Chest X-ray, PA view. Patient: 56 years old, sex M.
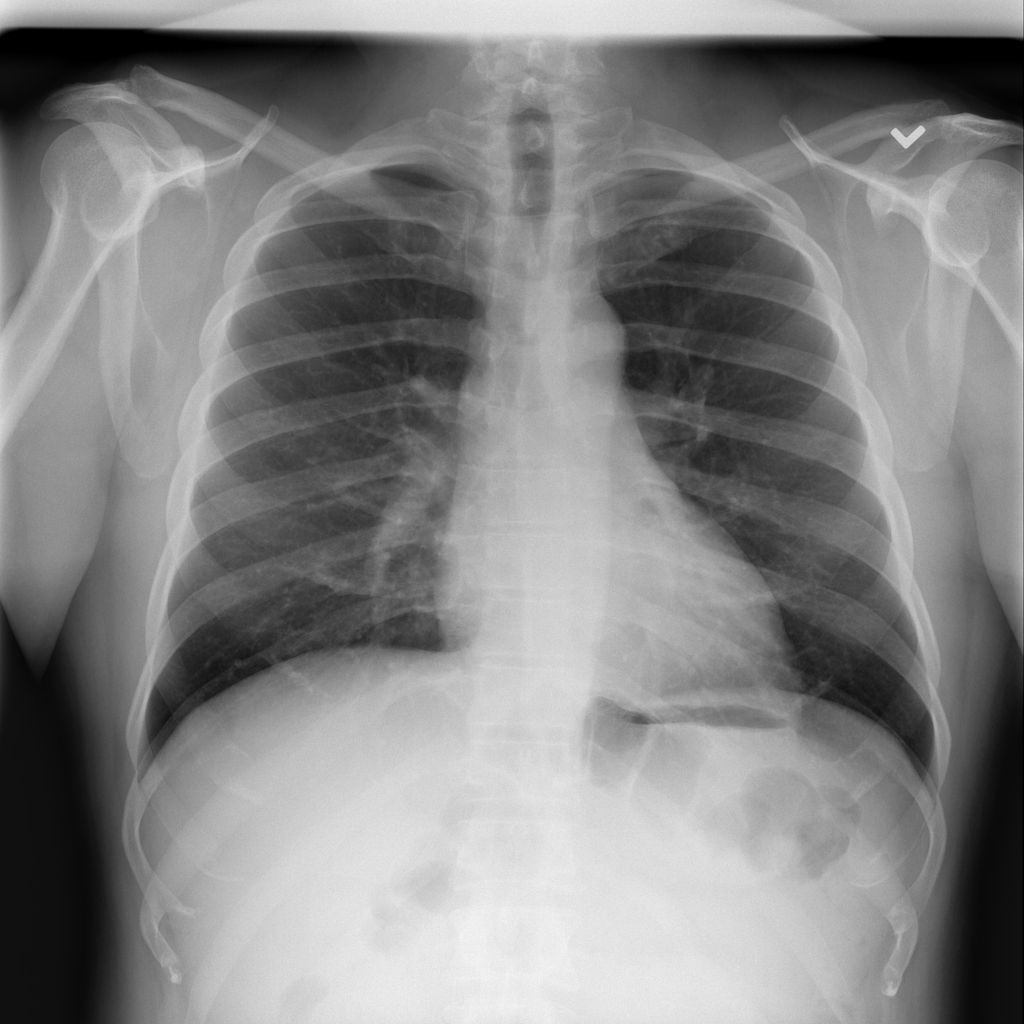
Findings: No Finding